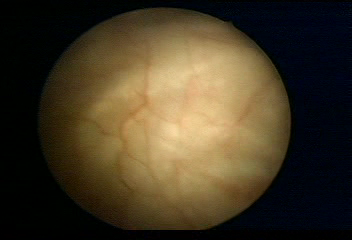
Modality: WLC
Class: Normal mucosa
Bladder cancer association: No